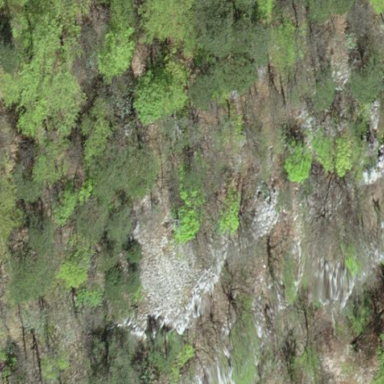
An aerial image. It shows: Landscape dominated by bare rock.